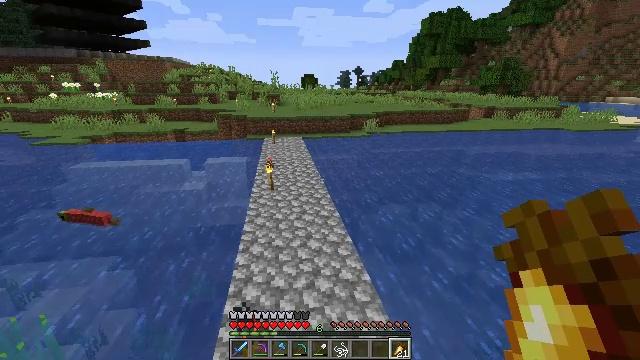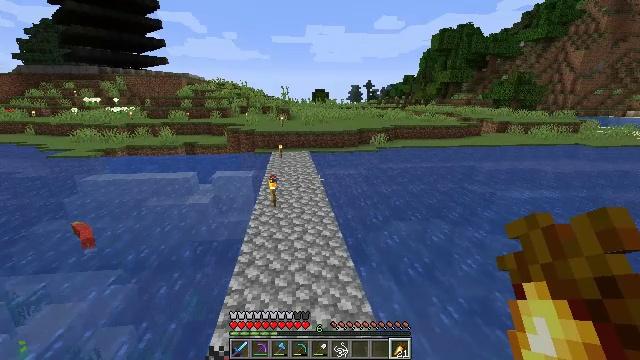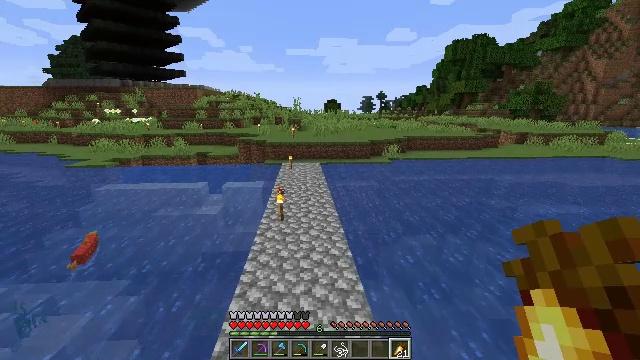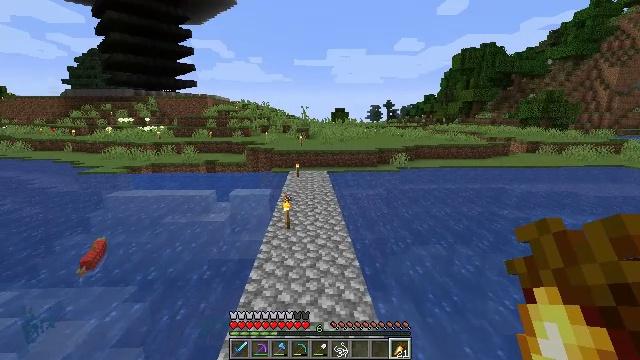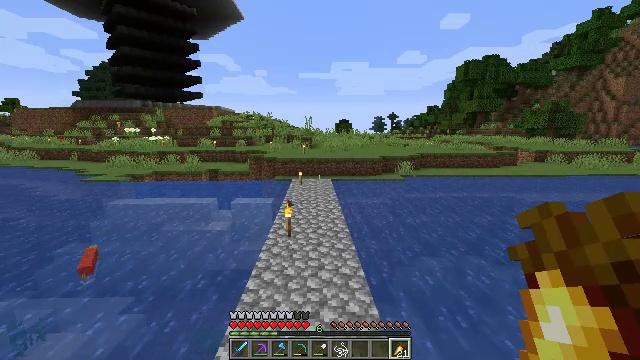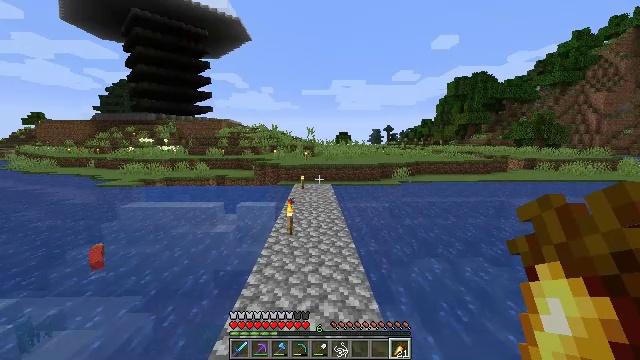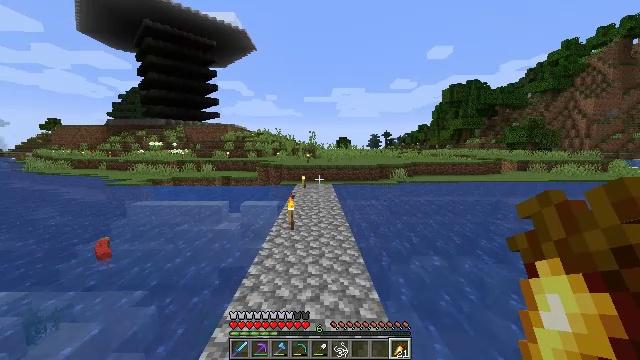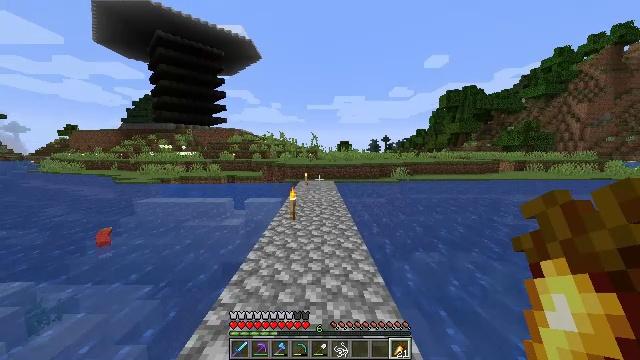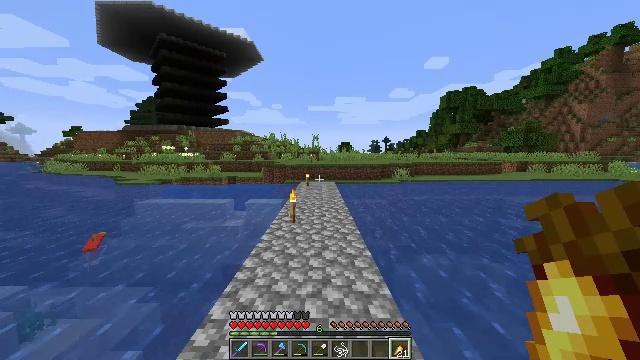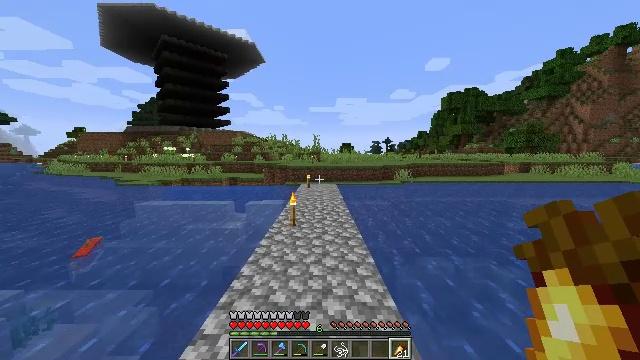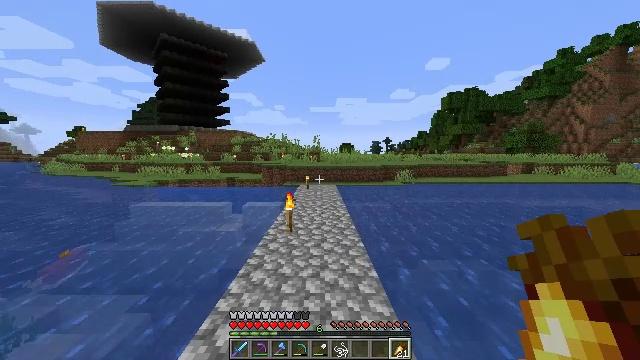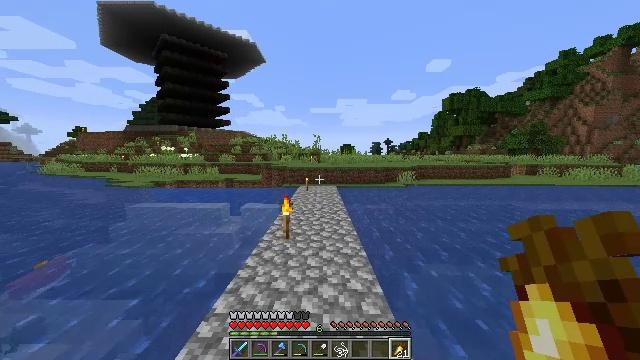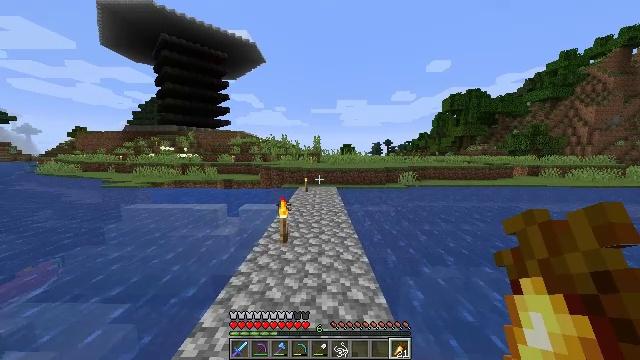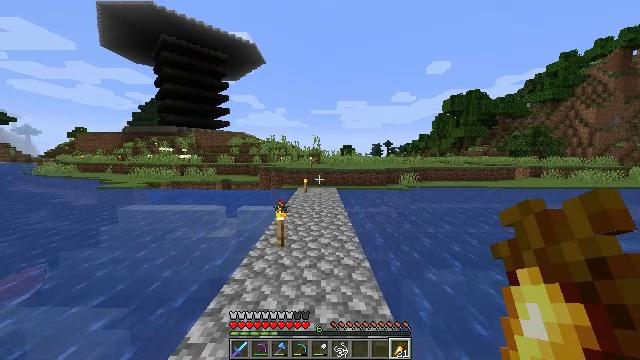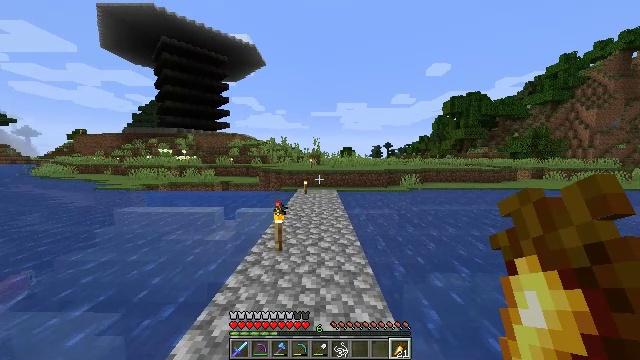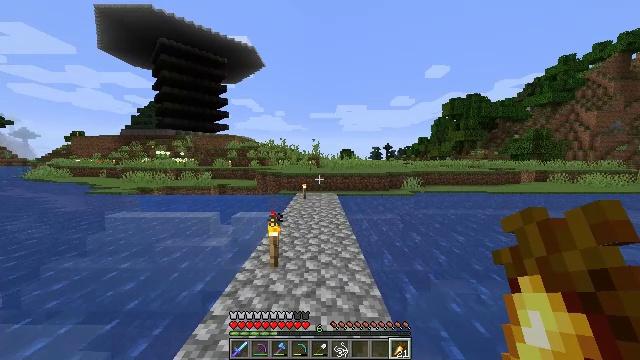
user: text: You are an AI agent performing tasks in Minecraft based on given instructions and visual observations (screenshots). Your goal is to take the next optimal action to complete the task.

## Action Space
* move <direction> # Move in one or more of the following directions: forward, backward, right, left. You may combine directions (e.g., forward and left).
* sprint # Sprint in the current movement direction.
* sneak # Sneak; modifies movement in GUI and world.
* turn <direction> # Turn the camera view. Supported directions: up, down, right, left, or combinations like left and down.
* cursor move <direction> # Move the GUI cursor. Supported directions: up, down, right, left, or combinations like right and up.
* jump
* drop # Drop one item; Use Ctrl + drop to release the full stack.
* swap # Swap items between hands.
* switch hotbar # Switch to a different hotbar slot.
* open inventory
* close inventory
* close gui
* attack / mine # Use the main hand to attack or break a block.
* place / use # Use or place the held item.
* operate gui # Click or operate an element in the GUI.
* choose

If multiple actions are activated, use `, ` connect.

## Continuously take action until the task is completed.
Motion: motion action
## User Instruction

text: Craft smooth stone in the furnace.
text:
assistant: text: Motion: move forward, turn left and up
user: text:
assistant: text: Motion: move forward, turn left and up
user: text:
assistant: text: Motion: move forward, turn left and up
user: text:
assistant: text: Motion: move forward, sprint, turn up
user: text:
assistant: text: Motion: move forward, sprint, turn up
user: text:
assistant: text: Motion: move forward, sprint
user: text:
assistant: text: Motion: move forward, sprint
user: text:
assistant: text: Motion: move forward, sprint
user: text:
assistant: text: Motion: move forward, sprint
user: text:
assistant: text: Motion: move forward
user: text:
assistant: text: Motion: move forward
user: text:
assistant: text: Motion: move forward
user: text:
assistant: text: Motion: move forward
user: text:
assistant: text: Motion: move forward
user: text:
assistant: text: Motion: move forward, sprint
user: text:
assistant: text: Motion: move forward, sprint
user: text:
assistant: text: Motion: move forward, sprint
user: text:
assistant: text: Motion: move forward, sprint
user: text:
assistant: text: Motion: move forward
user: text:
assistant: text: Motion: move forward
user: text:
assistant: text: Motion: move forward
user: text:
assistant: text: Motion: move forward
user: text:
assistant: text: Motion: move forward
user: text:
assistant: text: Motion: move forward
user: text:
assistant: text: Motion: move forward
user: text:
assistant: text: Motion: move forward, sprint
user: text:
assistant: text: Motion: move forward, sprint
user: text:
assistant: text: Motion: move forward, sprint
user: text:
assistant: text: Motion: move forward, sprint
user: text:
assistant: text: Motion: move forward, sprint